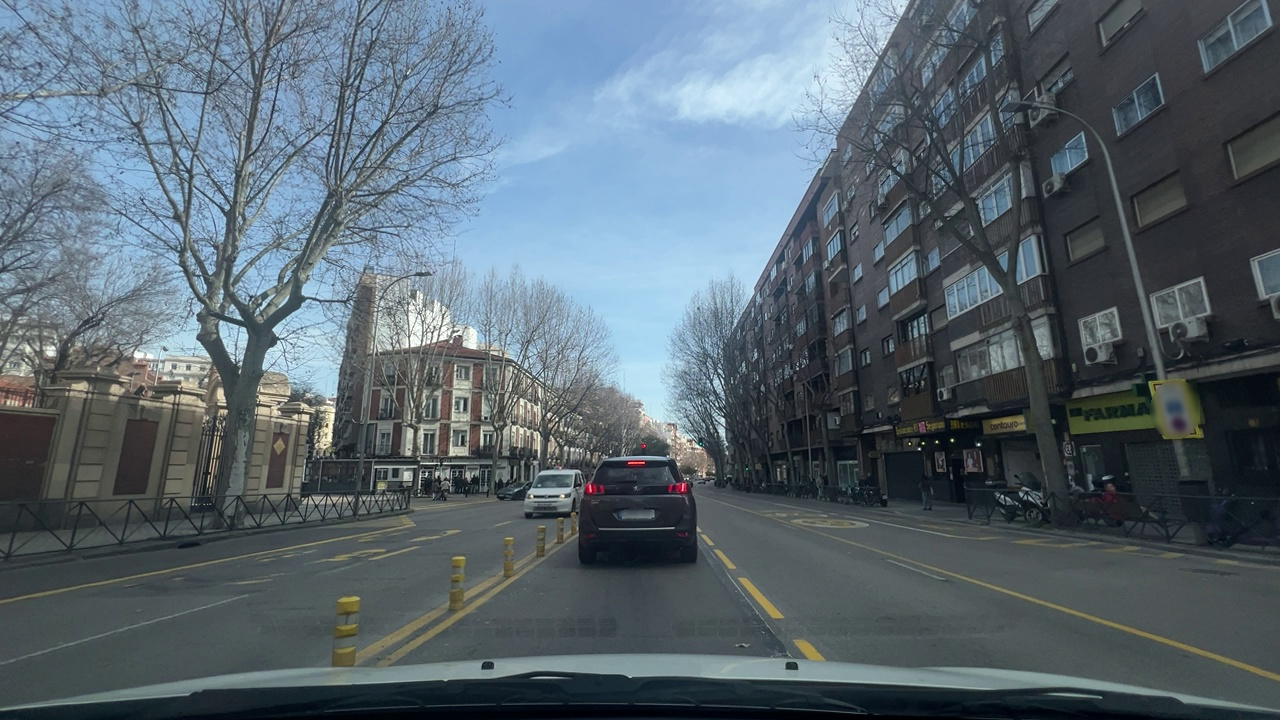
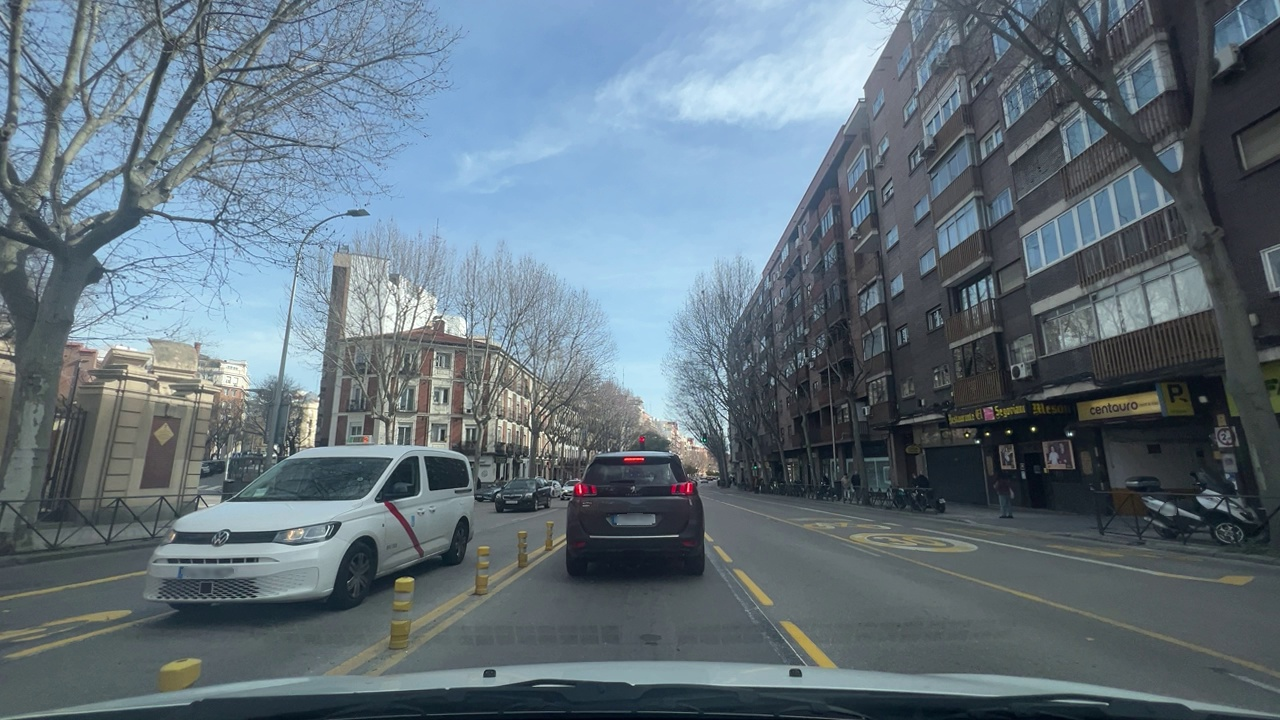
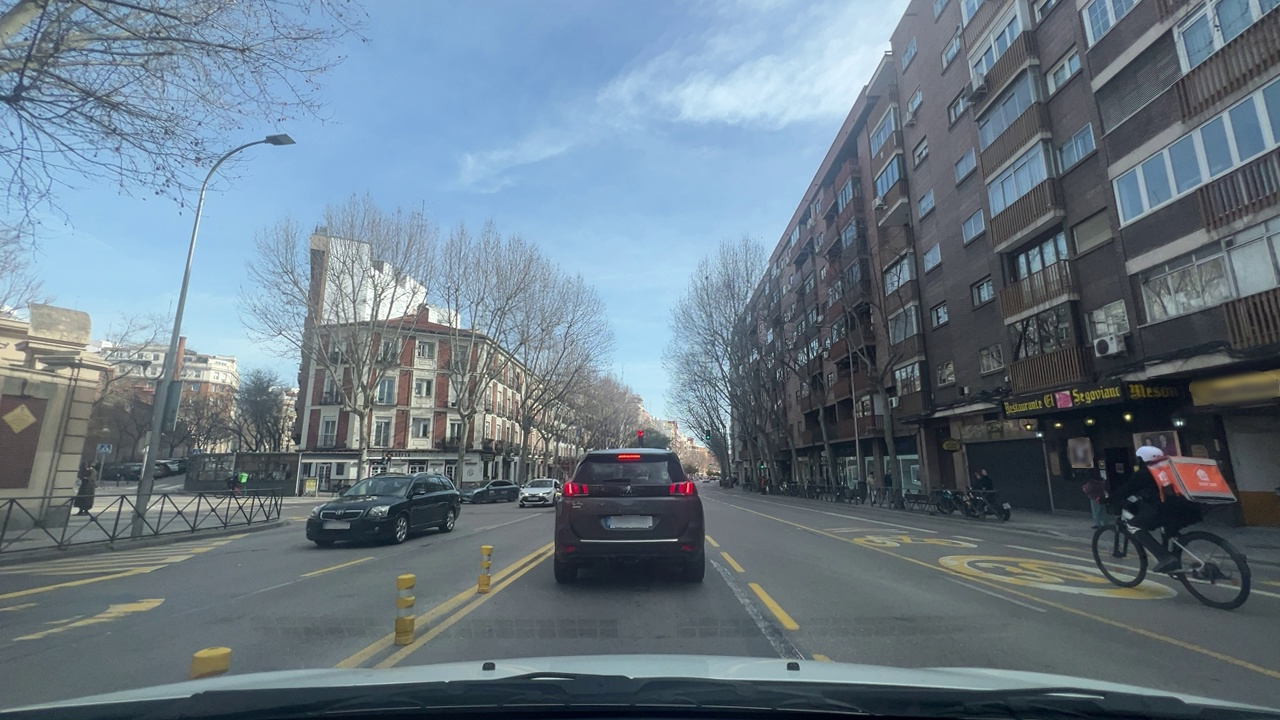
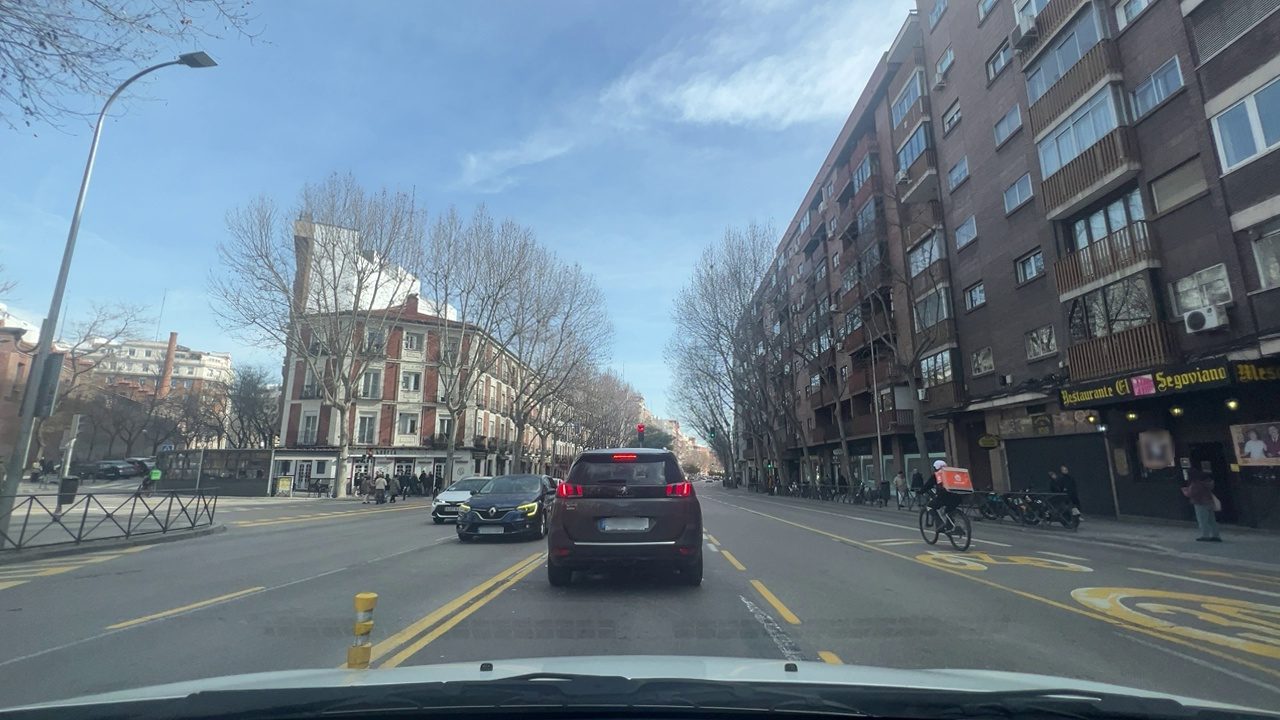
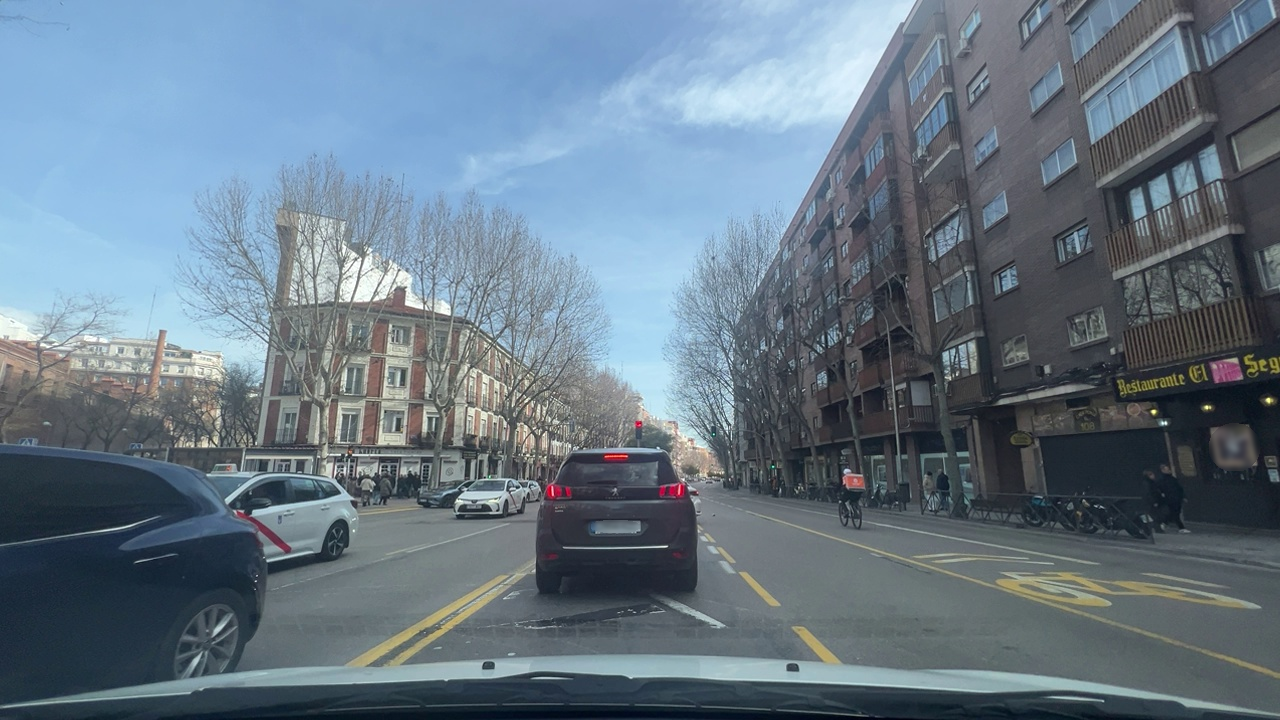
Situation: Traffic light
Question: Do you observe any red traffic light regulating the ego lane?
Answer: Yes
Reasoning: there is a red traffic light regulating ego direction of travel

Situation: Traffic light
Question: What is the color of the traffic light regulating the ego lane?
Answer: Red
Reasoning: The traffic light in ego direction of travel is red

Situation: Traffic light
Question: Is the ego vehicle positioned in a dedicated right-turn lane before the traffic light?
Answer: No
Reasoning: There is no right turn dedicated lane in the scene

Situation: Traffic light
Question: Is the ego vehicle positioned in a dedicated left-turn lane before the traffic light?
Answer: Yes
Reasoning: The ego vehicle is positioned in a left turn dedicated lane with a red traffic light present in the lane

Situation: Traffic light
Question: Are multiple traffic lights regulating the ego direction of travel displaying different colors simultaneously?
Answer: Yes
Reasoning: The traffic light regulating ego direction of travel which is a left turn is red, nevertheless there is a green traffic light in the straight direction